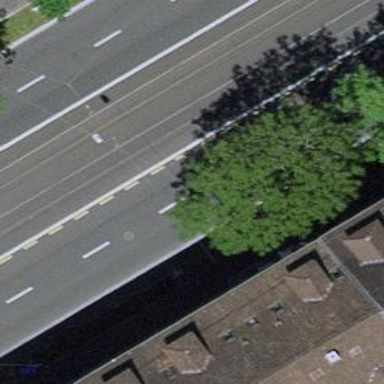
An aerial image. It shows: Avenue lined with trees.